Field crop: maize
Growth stage: 2
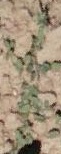
Species: convolvulus